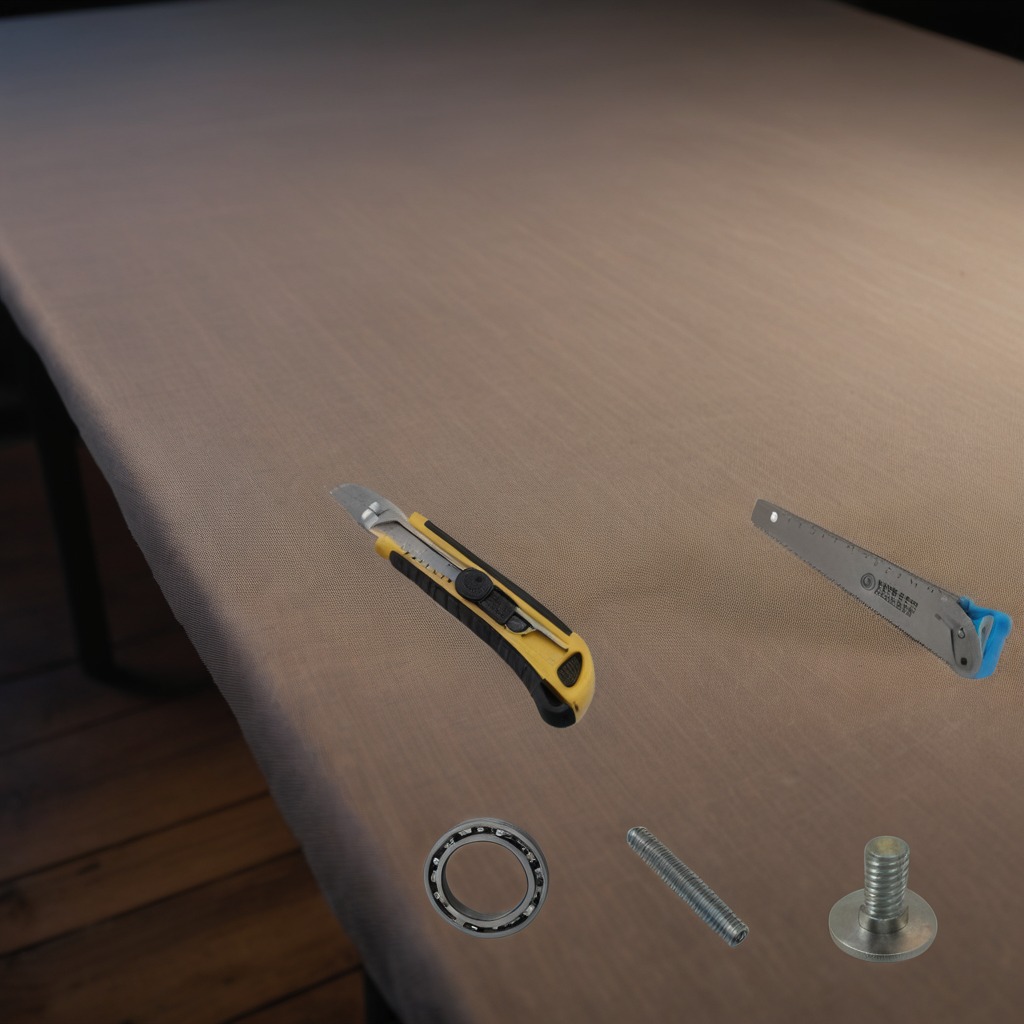
A metal ball bearing, a utility knife, a metal machine screw, a coiled metal spring, and a handheld metal saw are lying on a wooden table.